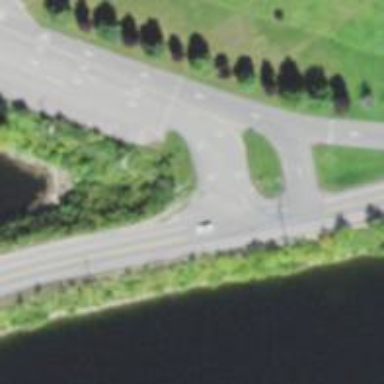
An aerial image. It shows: Tertiary road.